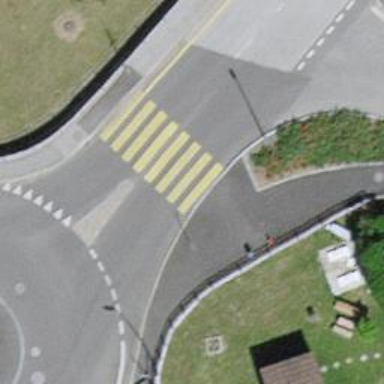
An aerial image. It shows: Marked footway crossing with island.